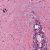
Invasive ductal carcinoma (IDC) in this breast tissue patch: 1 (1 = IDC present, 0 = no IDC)